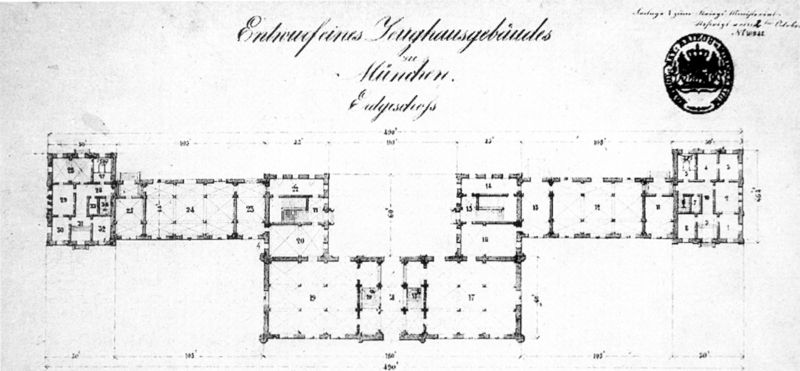
Titel: Zeughaus, München, Grundriss (Detail)
Künstler: Andreas Friedlein
Standort: München
Institution: Bayerisches Hauptstaatsarchiv, Kriegsarchiv
Schlagwörter: flügel, weiß, stadt, fenster, grau, raum, schwarz, skizze, säulen, tür, zeichnung, zimmer, gebäude, schloss, wand, architektur, barock, lang, krone, garten, schrift, papier, türen, fischer, mauer, linien, schriftzug, vogelperspektive, symmetrie, inschrift, ziffern, fein, tor, aufsicht, wände, symetrie, eingang, innenhof, bayern, münchen, palazzo, draufsicht, titel, text, buchstaben, beschriftung, stempel, räume, entwurf, wappen, risalit, mauern, konstruktion, plan, siegel, schwar, sigel, grundriss, massstab, aufriss, architekt, risalite, flügelanlage, erdgeschoss, pla, masstab, planung, spiegelgleich, lage, gestrichelt, hauptgebäude, zeughaus, dienstsiegel, flugelanlage, massstabe, stadt münchen, zeughausgebäude, rechtwinklig, plazzo, hautgebäude, kruhausgebäude